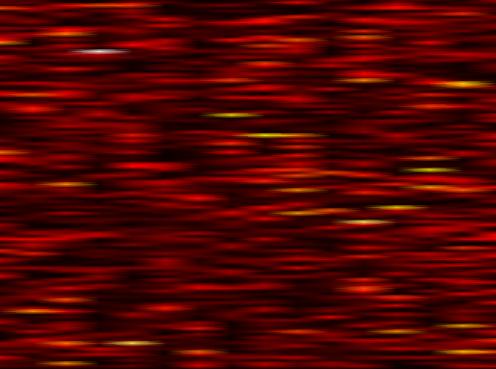
Label: FOFDM